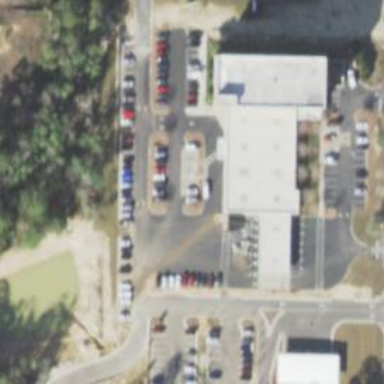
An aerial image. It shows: Parking space is available.